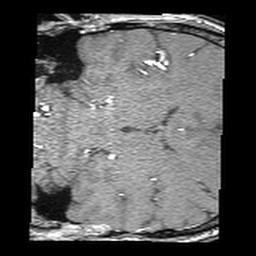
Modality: angio
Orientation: coronal
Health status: ill
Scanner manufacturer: siemens
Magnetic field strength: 3 T
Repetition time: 0.026 s
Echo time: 0.00342 s